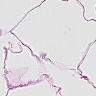
Metastatic tissue present: no